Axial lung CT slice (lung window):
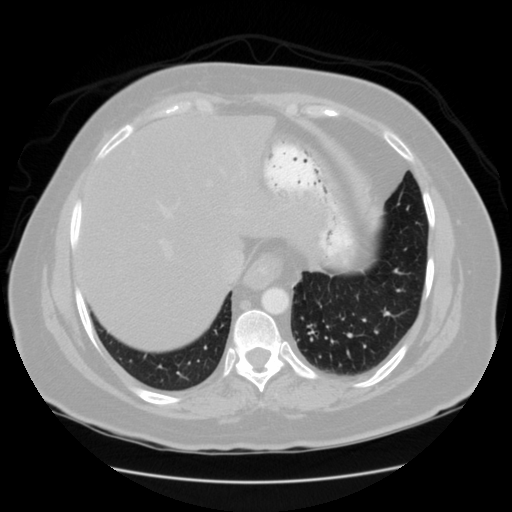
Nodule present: no